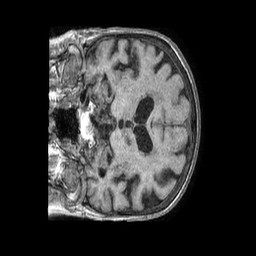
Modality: T1w
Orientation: coronal
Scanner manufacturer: philips
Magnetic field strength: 1.5 T
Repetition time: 0.007876 s
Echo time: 0.003607 s